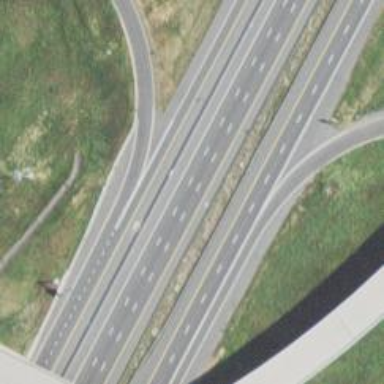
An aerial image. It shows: Motorway junction.